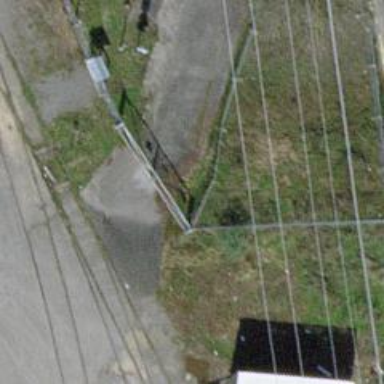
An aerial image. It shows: Gate.